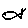
Label: fish